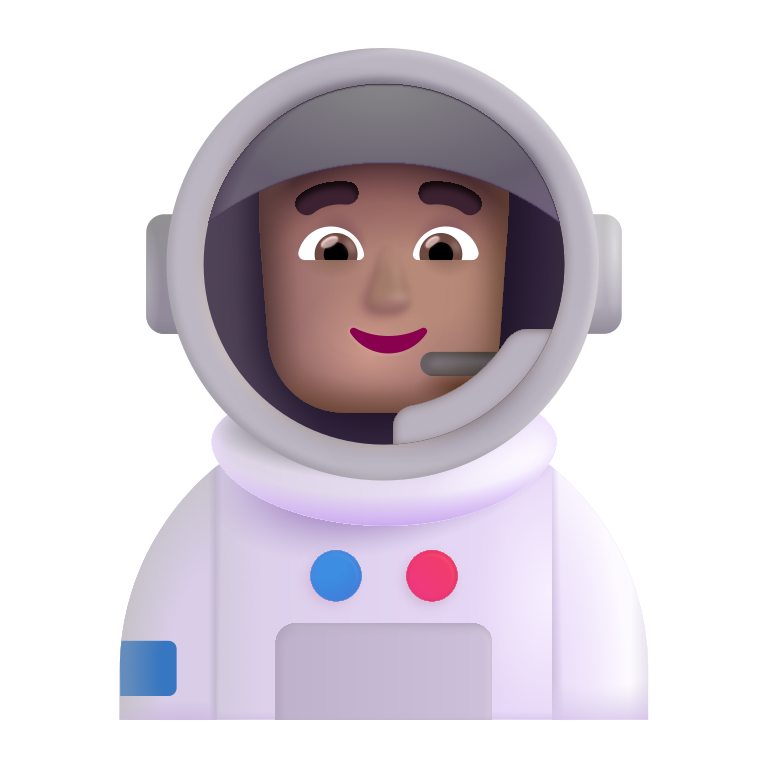
man astronaut color